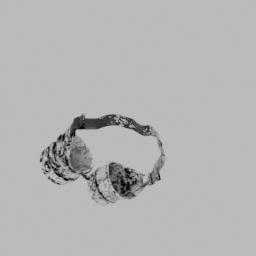
Label: people